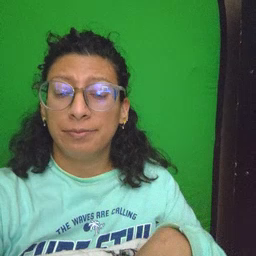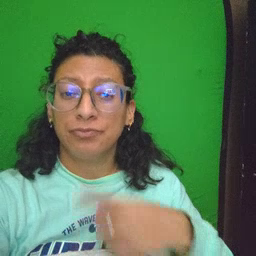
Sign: red